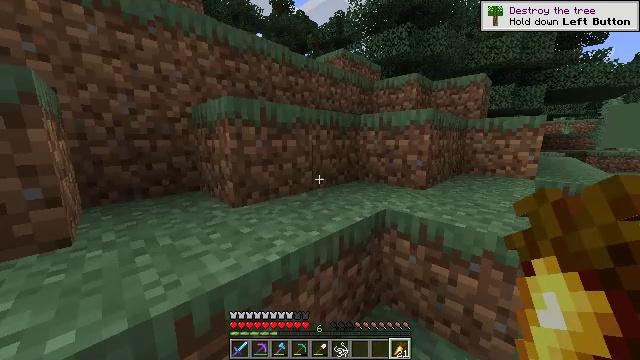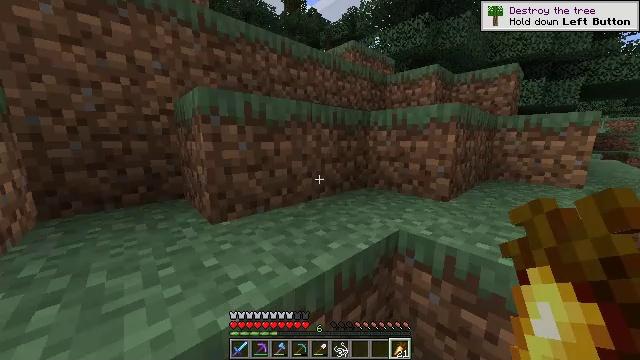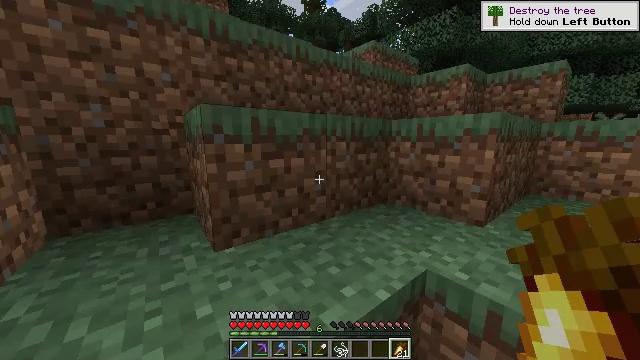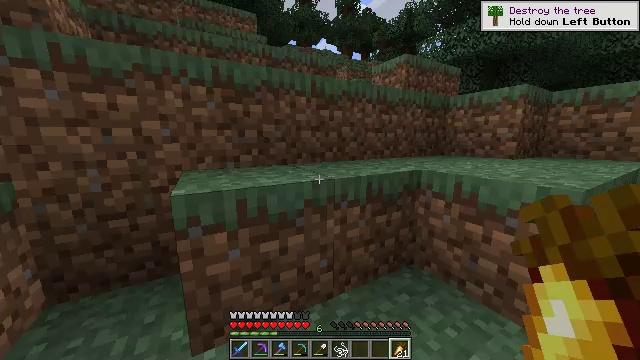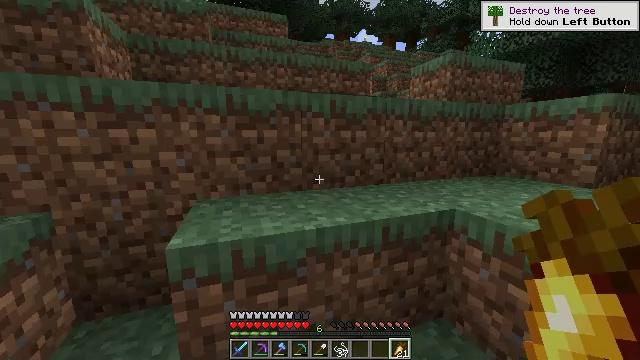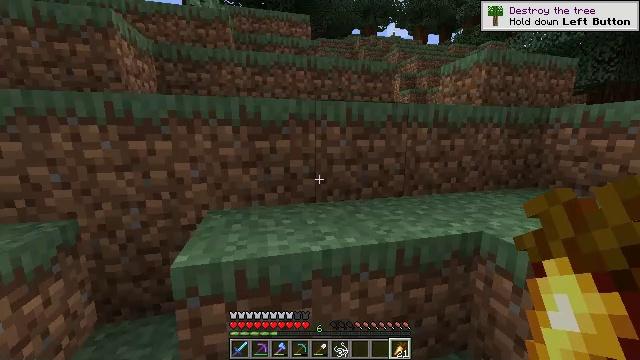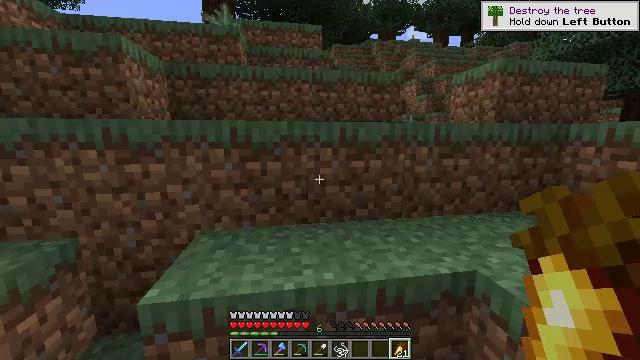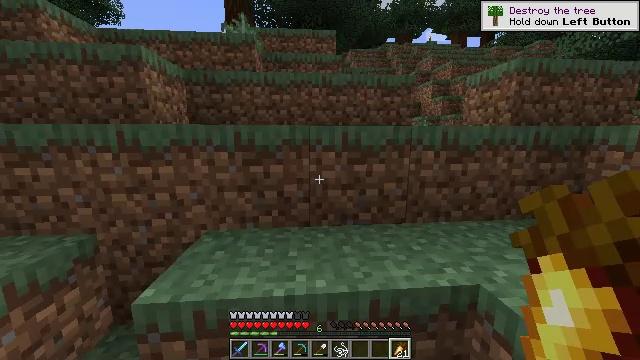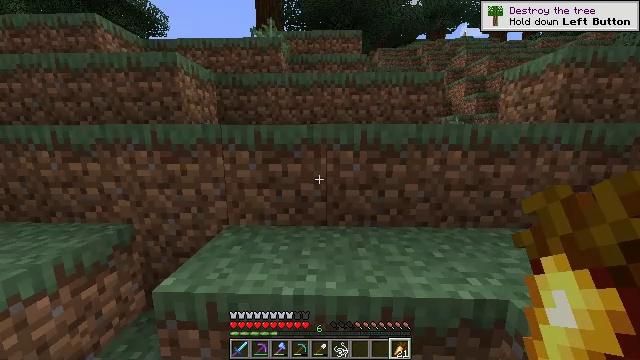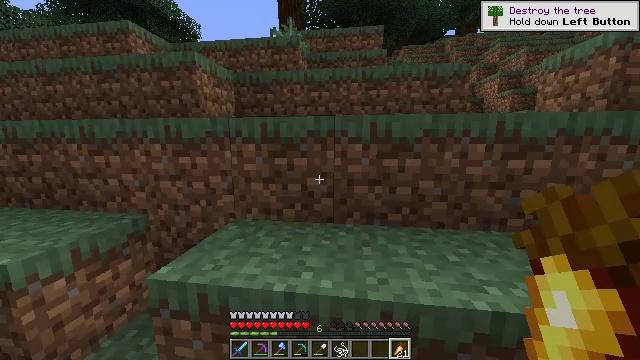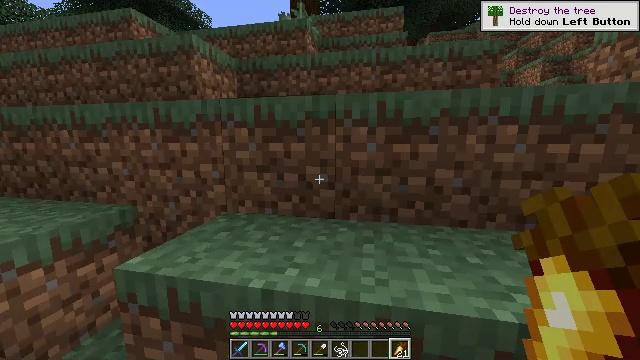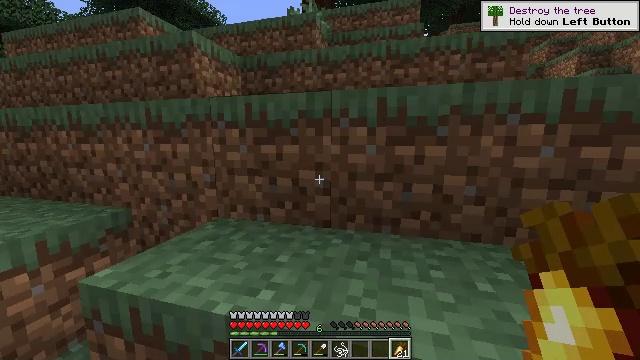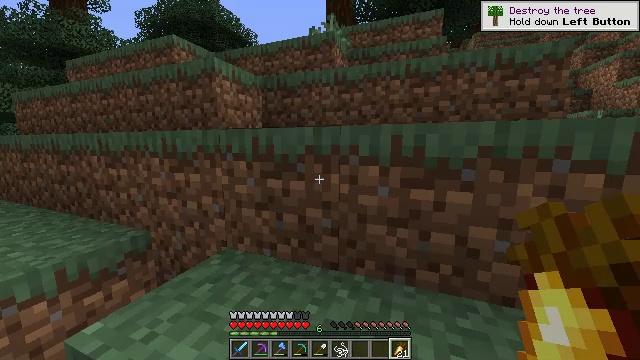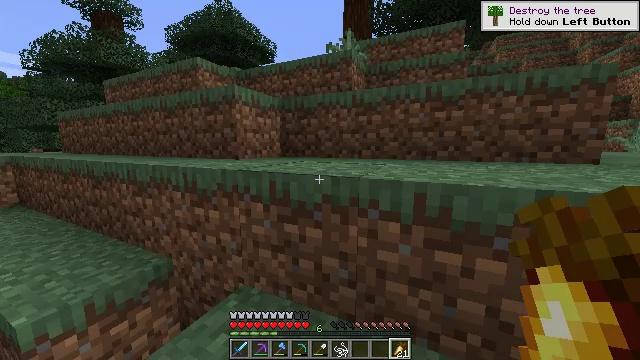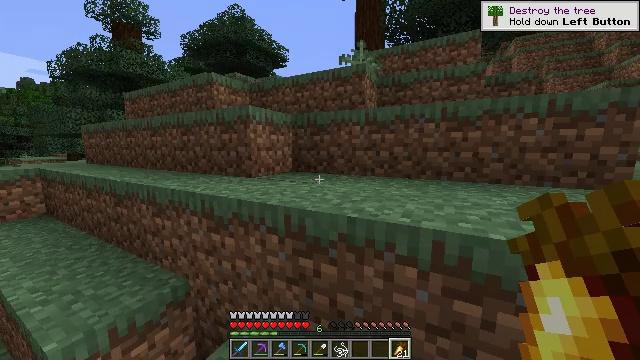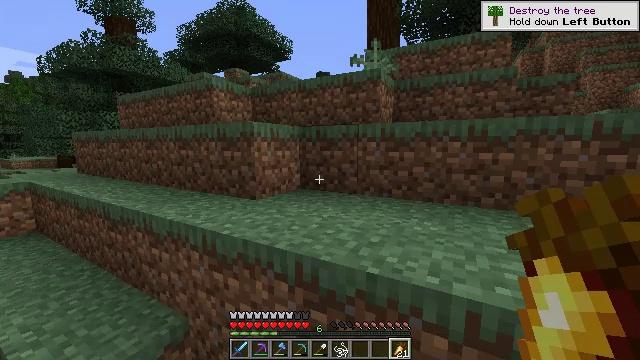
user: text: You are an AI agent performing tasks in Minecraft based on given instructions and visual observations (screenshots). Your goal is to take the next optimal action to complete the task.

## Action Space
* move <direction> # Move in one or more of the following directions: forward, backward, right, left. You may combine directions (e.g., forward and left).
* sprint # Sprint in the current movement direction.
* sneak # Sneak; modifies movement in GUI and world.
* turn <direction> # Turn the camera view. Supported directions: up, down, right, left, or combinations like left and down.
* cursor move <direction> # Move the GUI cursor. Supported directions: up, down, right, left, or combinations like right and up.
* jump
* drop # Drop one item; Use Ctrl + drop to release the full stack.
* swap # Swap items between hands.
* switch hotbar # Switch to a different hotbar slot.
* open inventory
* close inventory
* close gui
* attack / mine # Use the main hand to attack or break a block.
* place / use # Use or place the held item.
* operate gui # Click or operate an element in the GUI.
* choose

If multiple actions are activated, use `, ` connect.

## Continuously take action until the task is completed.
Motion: motion action
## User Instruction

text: Convert stone into smooth stone using the furnace.
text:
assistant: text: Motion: move forward, turn left, jump
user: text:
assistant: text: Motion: move forward, turn left, jump
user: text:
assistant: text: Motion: move forward, sprint, turn left, jump
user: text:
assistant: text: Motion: move forward, sprint, turn left, jump
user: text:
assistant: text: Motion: move forward, sprint, turn left, jump
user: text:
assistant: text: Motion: move forward, sprint, turn left, jump
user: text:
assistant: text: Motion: move forward, sprint, turn left, jump
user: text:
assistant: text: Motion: move forward, sprint, turn left, jump
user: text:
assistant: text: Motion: move forward, turn left, jump
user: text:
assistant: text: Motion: move forward, turn left, jump
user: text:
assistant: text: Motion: move forward, turn left, jump
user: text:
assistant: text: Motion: move forward, sprint, turn left, jump
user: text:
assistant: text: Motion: move forward, sprint, turn left, jump
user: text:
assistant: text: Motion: move forward, sprint, turn left, jump
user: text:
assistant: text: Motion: move forward, sprint, turn left, jump
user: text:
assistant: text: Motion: move forward, sprint, jump
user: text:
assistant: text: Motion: move forward, jump
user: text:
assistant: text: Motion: move forward, turn right, jump
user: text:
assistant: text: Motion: move forward, turn right and down, jump
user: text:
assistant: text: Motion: move forward, turn right, jump
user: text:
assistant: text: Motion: move forward, jump
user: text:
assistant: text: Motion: move forward, sprint, jump
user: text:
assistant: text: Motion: move forward, sprint, jump
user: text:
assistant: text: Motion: move forward, sprint, jump
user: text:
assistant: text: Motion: move forward, sprint, jump
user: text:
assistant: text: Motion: move forward, turn left, jump
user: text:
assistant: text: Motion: move forward, turn left, jump
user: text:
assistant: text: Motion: move forward, turn left, jump
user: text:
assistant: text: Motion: move forward, jump
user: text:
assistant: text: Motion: move forward, jump